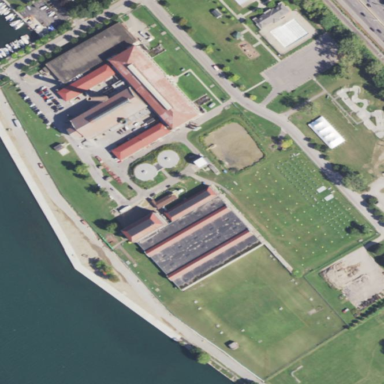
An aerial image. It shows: Water works facility.